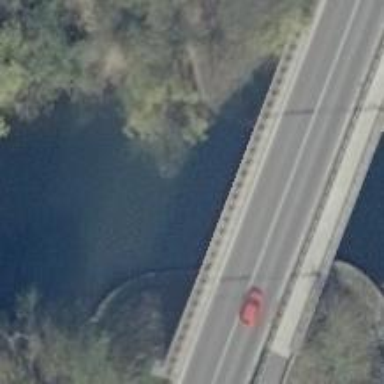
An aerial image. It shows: There is bridge in the image.